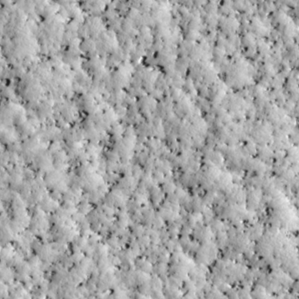
Label: non_frost